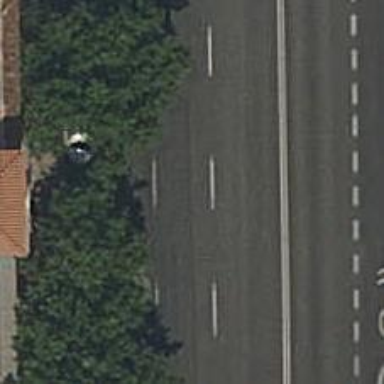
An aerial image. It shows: Tertiary road with asphalt surface.